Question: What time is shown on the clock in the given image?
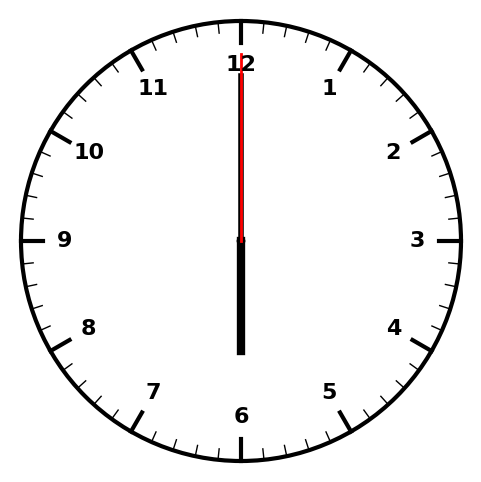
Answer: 06:00:00